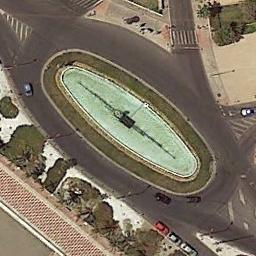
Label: roundabout